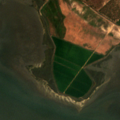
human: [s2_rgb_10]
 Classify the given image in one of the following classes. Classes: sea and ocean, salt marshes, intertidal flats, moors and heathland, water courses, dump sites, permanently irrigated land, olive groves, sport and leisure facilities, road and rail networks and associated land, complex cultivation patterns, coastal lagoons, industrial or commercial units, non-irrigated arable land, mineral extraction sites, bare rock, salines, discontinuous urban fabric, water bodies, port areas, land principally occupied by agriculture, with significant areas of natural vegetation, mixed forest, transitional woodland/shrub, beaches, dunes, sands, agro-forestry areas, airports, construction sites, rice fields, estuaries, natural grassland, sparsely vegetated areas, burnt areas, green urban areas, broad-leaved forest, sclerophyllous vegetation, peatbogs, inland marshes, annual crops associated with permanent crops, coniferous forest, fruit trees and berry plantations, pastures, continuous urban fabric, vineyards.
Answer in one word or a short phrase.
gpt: rice fields, pastures, coniferous forest, estuaries